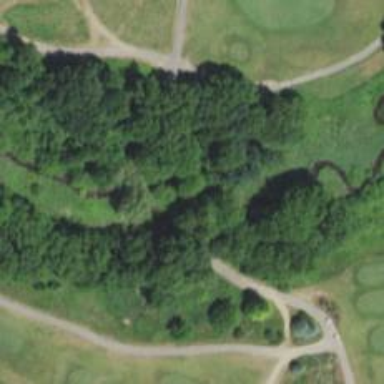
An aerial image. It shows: Service road that includes bridge over golf cart path.